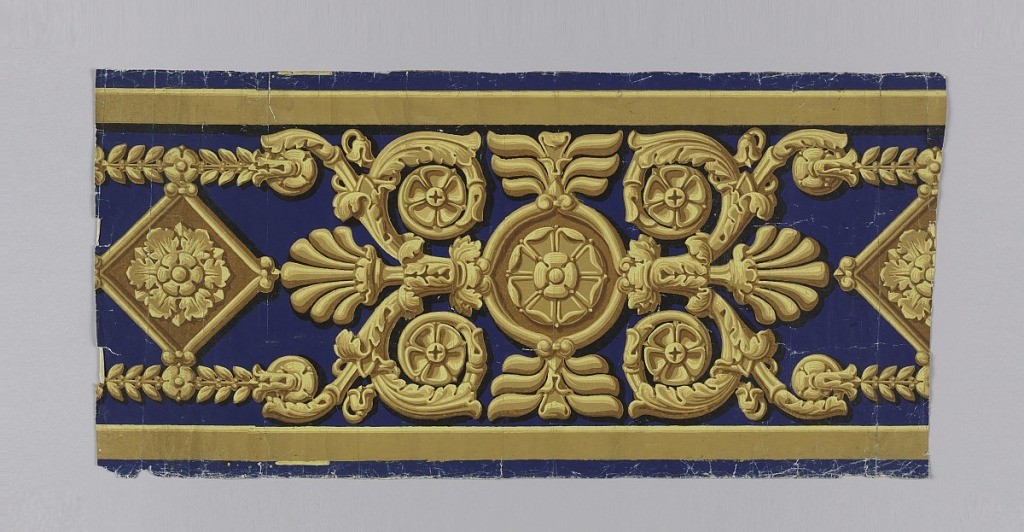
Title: Border
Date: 1800–1850
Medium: Block-printed on handmade paper
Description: Border design simulating a gilt bronze mount. Printed in shades of yellow ocher on a deep blue ground.

H#222